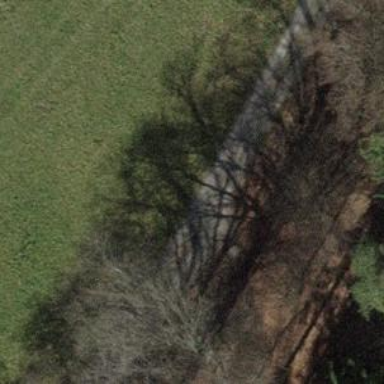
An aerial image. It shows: Ground path.